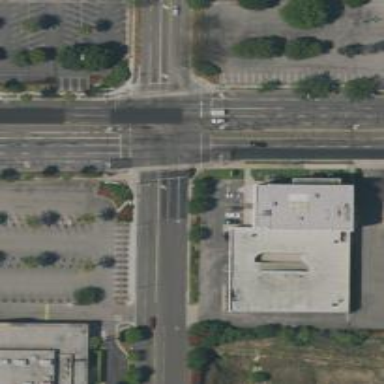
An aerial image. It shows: Tertiary road with asphalt surface and sidewalk on the left.